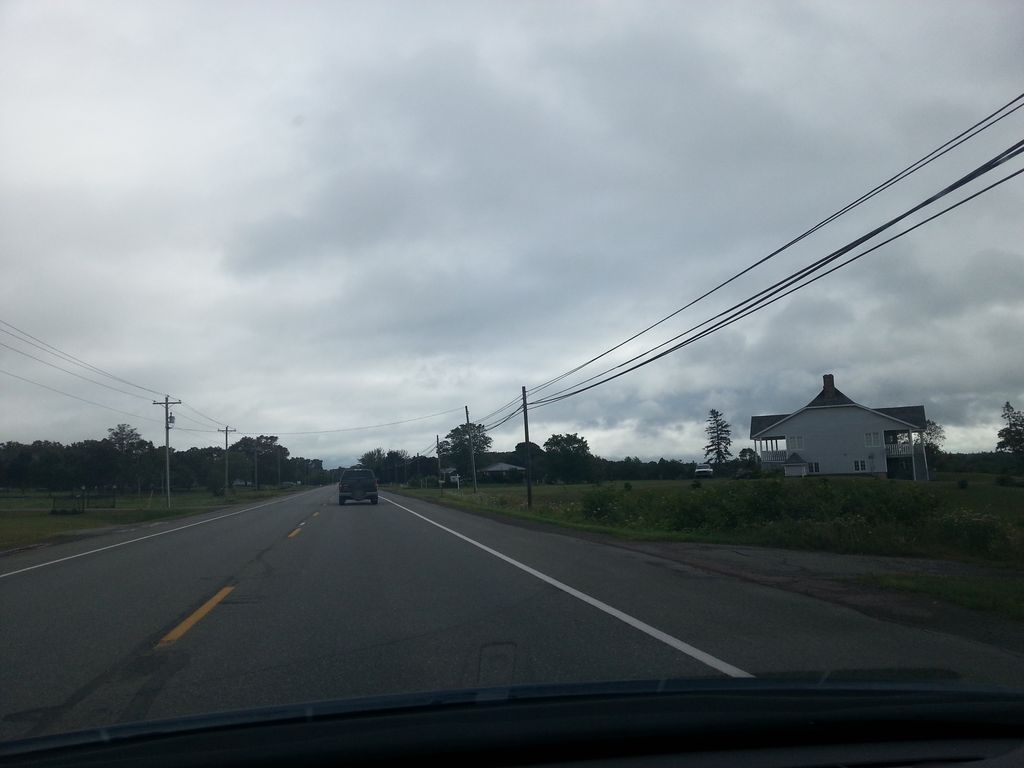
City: charlottetown